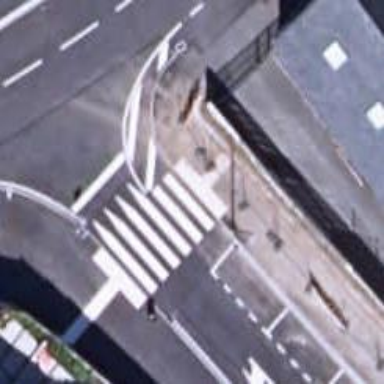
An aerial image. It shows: Marked crossing with zebra crossing reference and traffic calming table.